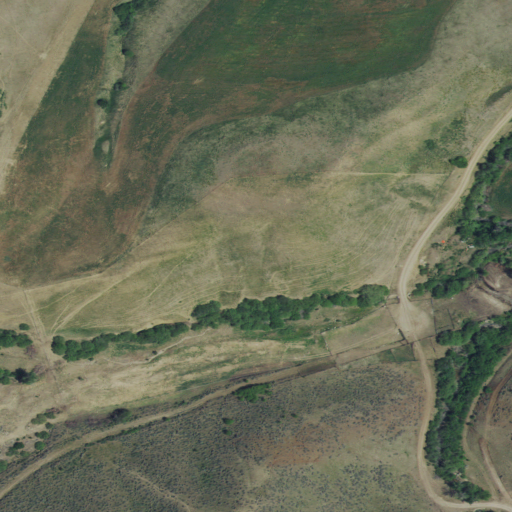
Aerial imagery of valley in Idaho named Cartwright Canyon containing shrub and grassland